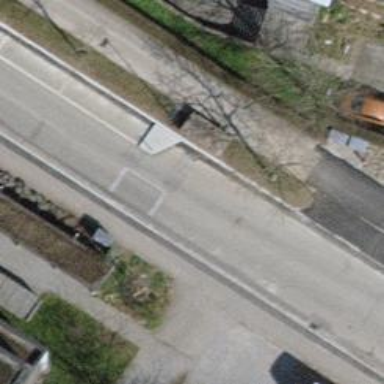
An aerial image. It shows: Traffic calming feature called choker.